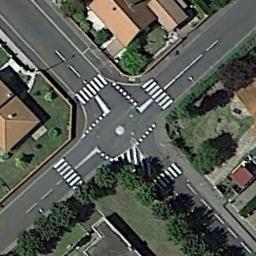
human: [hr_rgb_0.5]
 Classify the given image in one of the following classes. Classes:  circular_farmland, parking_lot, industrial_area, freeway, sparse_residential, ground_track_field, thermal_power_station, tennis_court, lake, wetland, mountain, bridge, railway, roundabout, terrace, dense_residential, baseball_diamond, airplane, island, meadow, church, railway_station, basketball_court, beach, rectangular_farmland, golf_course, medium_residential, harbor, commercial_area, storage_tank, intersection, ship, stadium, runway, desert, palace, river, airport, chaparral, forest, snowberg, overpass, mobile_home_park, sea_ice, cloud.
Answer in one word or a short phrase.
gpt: intersection